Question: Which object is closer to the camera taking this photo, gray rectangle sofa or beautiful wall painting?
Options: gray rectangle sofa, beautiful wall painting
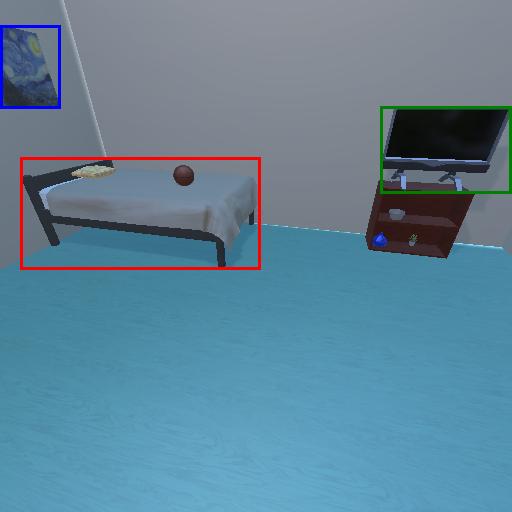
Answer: gray rectangle sofa